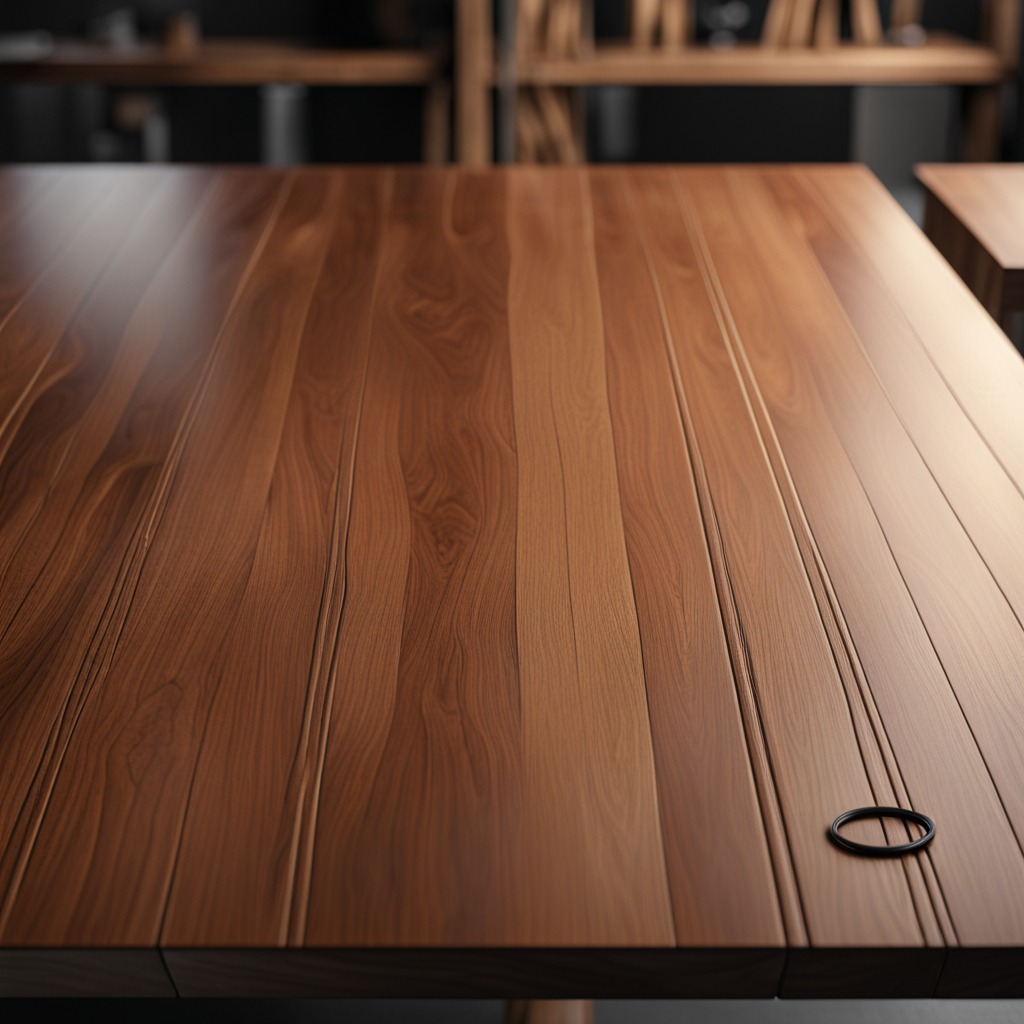
A rubber O-ring is lying on a wooden table.